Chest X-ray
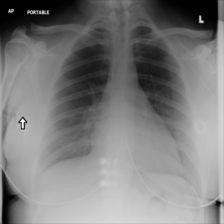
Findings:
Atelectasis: negative
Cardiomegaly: negative
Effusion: negative
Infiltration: negative
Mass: negative
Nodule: negative
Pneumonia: negative
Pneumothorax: negative
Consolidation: negative
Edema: negative
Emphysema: negative
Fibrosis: negative
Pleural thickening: negative
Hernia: negative